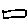
Label: triangle